Question:
According to figure above. this picture is generated from data points in text file. My question is that how can i remove the line at any two points if graph is jumped? (In my picture see that graph is jump about on x~260)
note that my purpose is that i just want to make this graph look like piecewise function that mean line on the middle of graph should not be connected because is jumped.
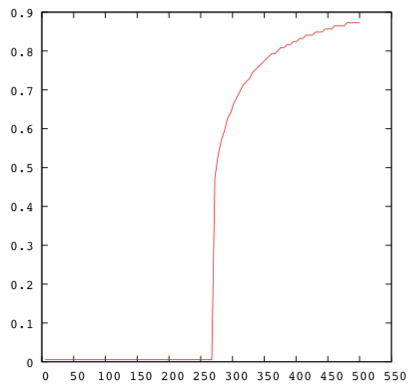
Answer: In gnuplot you can split a line in several parts either when you have an invalid data value somewhere, or an empty line.
For the first situation, you could check inside the 'using' statement, if the difference to the previous point is too large, and invalidate the current point. But that would also make you loose not only the connecting line, but also the first point after the jump:
'''
lim=3
y2=y1=0
plot 'test.dat' using (y2=y1,y1=$2,$1):($0 > 0 && abs(y2-y1) > lim ? 1/0 : y1) with linespoints
'''

The test data file I used is
'''
1 1
2 1.1
3 0.95
4 1
5 5
6 6
7 5.5
8 5.8
9 -2
10 -2.5
11 -4
'''
As you see, the points at x=5 and x=9 are lost.
Alternatively, you can pipe your data through an external tool like 'awk' for the filtering. In this case you can insert an empty line when the difference between two consecutive y-values exceeds some limit:
'''
filter(lim) = 'awk ''{if(NR > 1 && sqrt((y-$2)**2) > '.lim.') print ""; print; y=$2}'' test.dat'
plot '< '.filter(3) using 1:2 with lines
'''
Note, that I used the 'sqrt((..)**2)' only to simulate an 'abs' function, which awk doesn't have.